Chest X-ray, PA view. Patient: 44 years old, sex F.
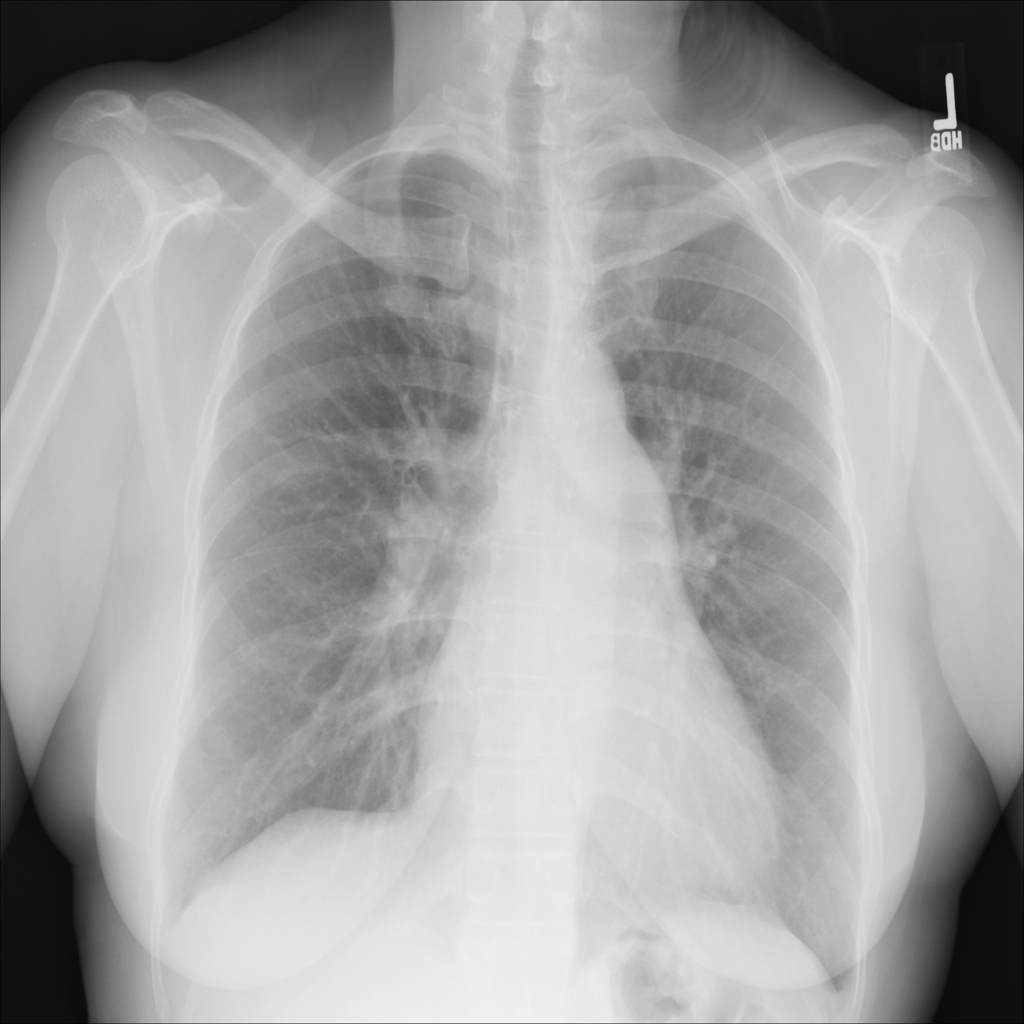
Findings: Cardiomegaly